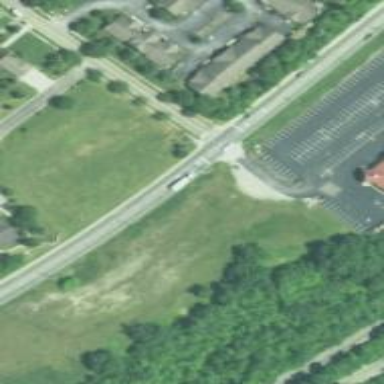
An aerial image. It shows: Marked crossing on the road.